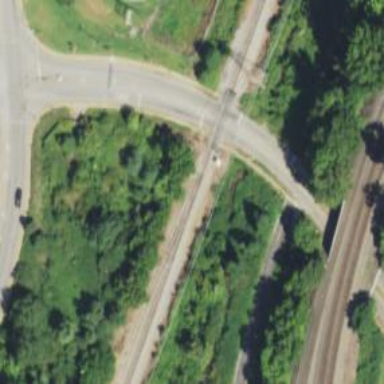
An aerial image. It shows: Railway crossing.